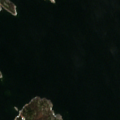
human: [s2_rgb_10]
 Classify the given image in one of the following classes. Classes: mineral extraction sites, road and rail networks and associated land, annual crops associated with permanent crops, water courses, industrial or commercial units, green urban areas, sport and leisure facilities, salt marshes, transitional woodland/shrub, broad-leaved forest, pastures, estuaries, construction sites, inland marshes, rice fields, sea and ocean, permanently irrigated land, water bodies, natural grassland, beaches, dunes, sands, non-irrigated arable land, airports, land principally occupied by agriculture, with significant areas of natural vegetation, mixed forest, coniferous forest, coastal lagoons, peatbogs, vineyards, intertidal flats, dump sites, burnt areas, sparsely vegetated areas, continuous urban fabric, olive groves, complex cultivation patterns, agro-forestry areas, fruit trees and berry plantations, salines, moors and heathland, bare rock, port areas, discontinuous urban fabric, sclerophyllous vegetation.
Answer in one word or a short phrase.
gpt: sea and ocean